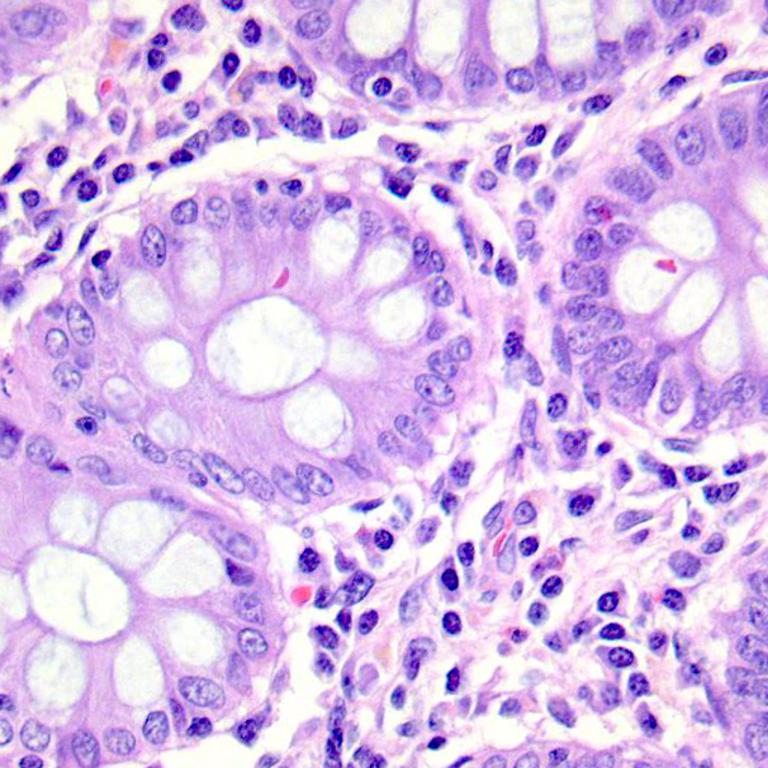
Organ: colon
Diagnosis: benign